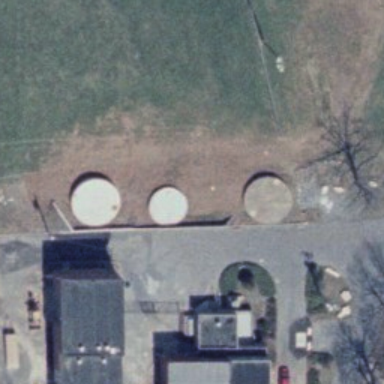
Three different storage tanks are on the ground with some buildings beside .